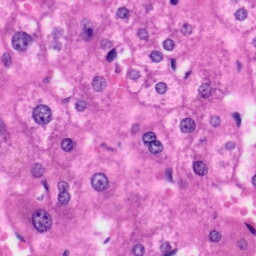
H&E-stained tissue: Liver